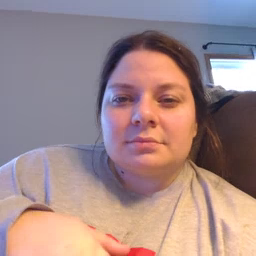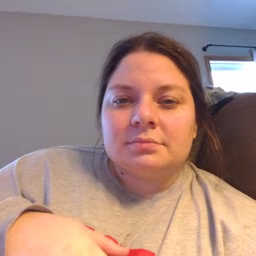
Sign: jeans